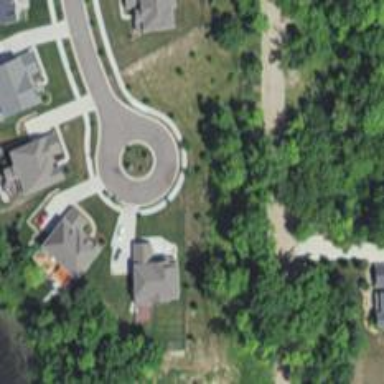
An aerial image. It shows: Turning loop on the road.